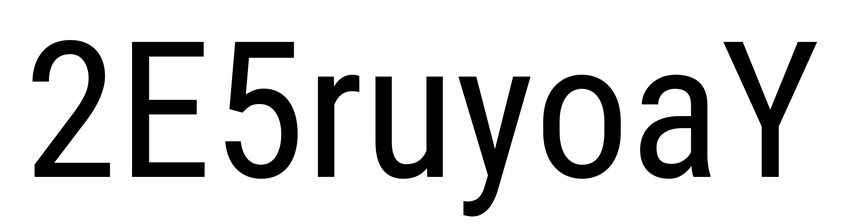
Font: Roboto_Condensed_Regular